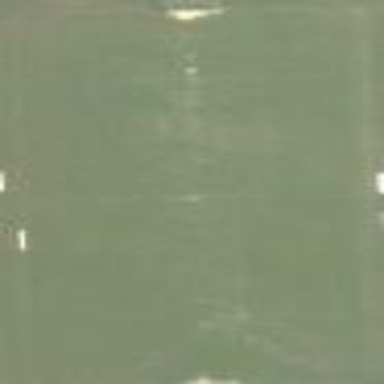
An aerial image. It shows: Soccer pitch designated for leisure and sports activities.